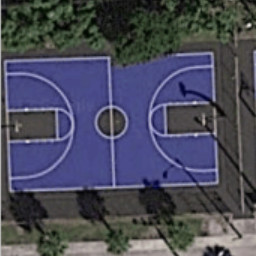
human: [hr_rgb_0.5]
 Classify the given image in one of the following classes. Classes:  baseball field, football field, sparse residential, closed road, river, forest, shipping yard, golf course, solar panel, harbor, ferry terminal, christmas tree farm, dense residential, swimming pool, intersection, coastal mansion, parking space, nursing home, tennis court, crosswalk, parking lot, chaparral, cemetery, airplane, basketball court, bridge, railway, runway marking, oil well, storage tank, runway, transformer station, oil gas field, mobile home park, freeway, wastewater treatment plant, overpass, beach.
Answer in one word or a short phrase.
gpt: basketball court